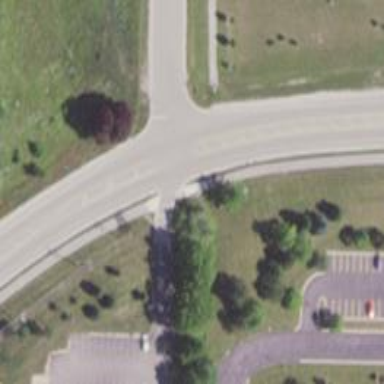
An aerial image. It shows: Path with asphalt surface and marked crossings.